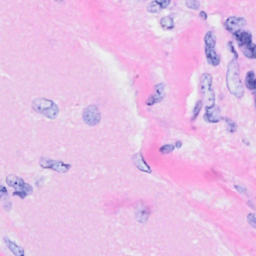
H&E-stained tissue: Breast